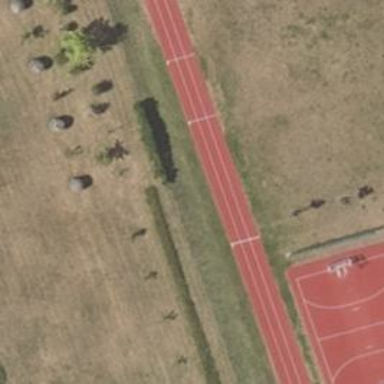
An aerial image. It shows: Sports centre with tartan surface.